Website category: university
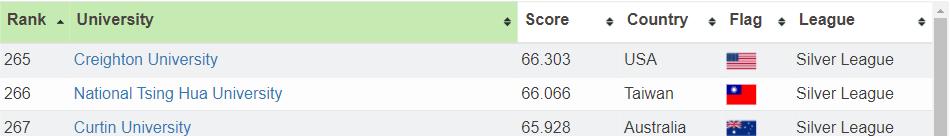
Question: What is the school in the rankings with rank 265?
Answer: Creighton University

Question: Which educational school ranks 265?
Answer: Creighton University

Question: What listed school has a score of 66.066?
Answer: National Tsing Hua University

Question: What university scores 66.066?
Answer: National Tsing Hua University

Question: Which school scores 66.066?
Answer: National Tsing Hua University

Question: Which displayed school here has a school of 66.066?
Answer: National Tsing Hua University

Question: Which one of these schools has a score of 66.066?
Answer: National Tsing Hua University

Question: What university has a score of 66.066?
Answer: National Tsing Hua University

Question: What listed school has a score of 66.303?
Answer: Creighton University

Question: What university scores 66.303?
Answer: Creighton University

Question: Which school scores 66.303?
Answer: Creighton University

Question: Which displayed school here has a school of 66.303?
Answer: Creighton University

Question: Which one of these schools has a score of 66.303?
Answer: Creighton University

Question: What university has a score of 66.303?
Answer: Creighton University

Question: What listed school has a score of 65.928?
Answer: Curtin University

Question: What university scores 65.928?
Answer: Curtin University

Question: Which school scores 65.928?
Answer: Curtin University

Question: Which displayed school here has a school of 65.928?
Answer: Curtin University

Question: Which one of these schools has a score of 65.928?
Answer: Curtin University

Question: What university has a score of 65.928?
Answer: Curtin University

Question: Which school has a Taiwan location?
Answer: National Tsing Hua University

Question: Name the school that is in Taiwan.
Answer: National Tsing Hua University

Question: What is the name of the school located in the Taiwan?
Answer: National Tsing Hua University

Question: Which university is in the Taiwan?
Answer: National Tsing Hua University

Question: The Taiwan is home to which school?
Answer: National Tsing Hua University

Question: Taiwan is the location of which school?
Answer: National Tsing Hua University

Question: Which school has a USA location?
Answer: Creighton University

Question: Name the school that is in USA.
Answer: Creighton University

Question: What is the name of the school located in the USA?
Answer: Creighton University

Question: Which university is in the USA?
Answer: Creighton University

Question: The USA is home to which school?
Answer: Creighton University

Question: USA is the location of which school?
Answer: Creighton University

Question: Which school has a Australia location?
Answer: Curtin University

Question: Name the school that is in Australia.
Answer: Curtin University

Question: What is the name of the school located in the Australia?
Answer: Curtin University

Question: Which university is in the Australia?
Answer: Curtin University

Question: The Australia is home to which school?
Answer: Curtin University

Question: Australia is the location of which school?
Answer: Curtin University